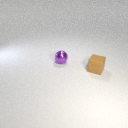
small purple metal sphere to the left of small brown rubber cube